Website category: sports
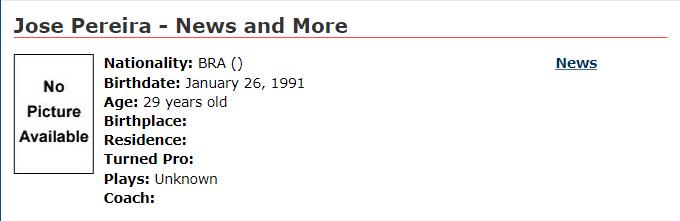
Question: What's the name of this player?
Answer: Jose Pereira

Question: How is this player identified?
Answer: Jose Pereira

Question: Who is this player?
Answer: Jose Pereira

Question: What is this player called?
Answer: Jose Pereira

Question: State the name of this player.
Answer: Jose Pereira

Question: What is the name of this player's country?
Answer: BRA

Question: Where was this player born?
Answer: BRA

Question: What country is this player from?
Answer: BRA

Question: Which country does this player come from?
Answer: BRA

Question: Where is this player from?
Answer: BRA

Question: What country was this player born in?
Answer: BRA

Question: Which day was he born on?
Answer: January 26, 1991

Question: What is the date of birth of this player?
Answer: January 26, 1991

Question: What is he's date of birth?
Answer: January 26, 1991

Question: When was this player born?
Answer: January 26, 1991

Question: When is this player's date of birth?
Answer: January 26, 1991

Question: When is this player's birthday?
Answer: January 26, 1991

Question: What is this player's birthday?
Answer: January 26, 1991

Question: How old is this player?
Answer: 29 years old

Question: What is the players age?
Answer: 29 years old

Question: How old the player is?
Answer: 29 years old

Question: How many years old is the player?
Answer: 29 years old